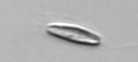
Label: Chrysochromulina